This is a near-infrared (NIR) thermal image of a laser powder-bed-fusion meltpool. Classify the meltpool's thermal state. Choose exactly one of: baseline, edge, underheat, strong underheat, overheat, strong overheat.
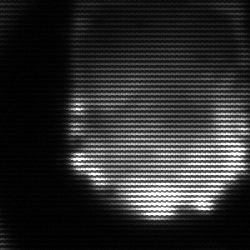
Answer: edge